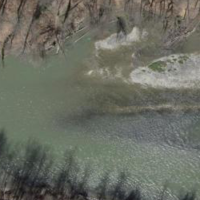
EUNIS habitat code: 15
Species observed at this site:
Phylloscopus collybita
Corvus corone
Larus michahellis
Turdus philomelos
Parus major
Troglodytes troglodytes
Milvus milvus
Fringilla coelebs
Sylvia atricapilla
Turdus merula